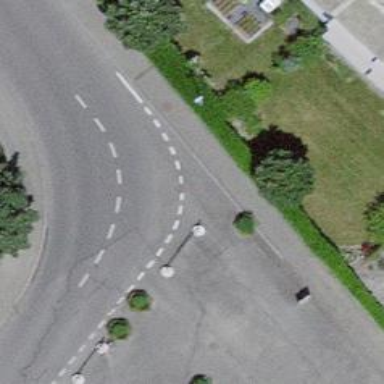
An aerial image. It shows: Bollard.